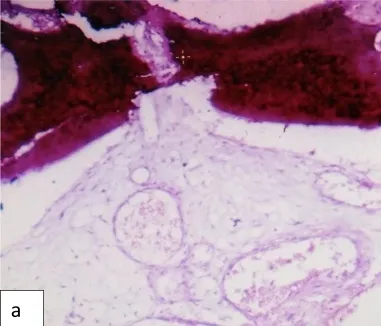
(a) Histopathological analysis shows lobulated tumor composed of spindle cells; likely endothelial cells with pericytes.
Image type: medical_photograph (other_medical_photograph)